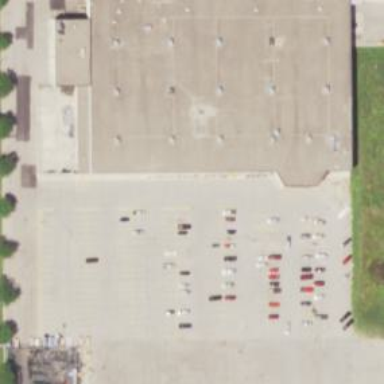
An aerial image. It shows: Outdoor industrial shop building.